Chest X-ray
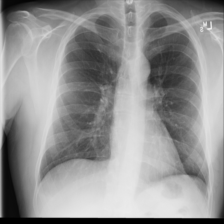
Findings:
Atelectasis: negative
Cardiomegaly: negative
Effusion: negative
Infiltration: negative
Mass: negative
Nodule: negative
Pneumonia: negative
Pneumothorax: negative
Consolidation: negative
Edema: negative
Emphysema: negative
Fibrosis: negative
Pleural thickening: negative
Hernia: negative